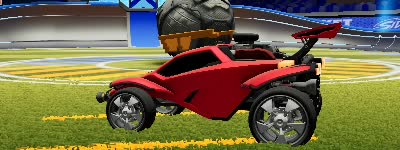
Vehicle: octane